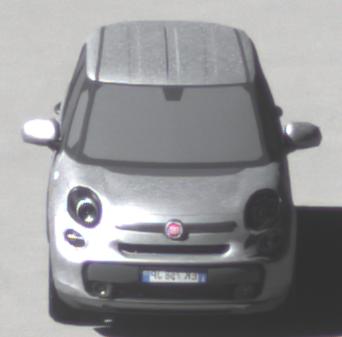
Make: Fiat
Model: 500L 1.4 16V
Detailed model: 500L (199)
Model produced from: 2012/10
Model produced until: 2017/05
Doors: 5
Color: white
Road condition: wet road
Daytime: morning or afternoon
Contrast: high contrast